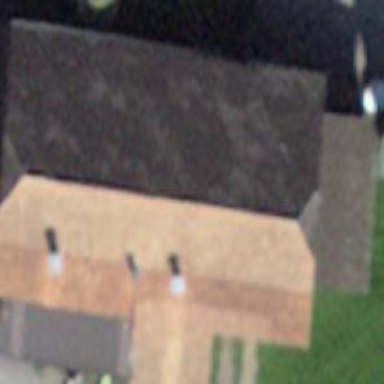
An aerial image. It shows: Rural barn.